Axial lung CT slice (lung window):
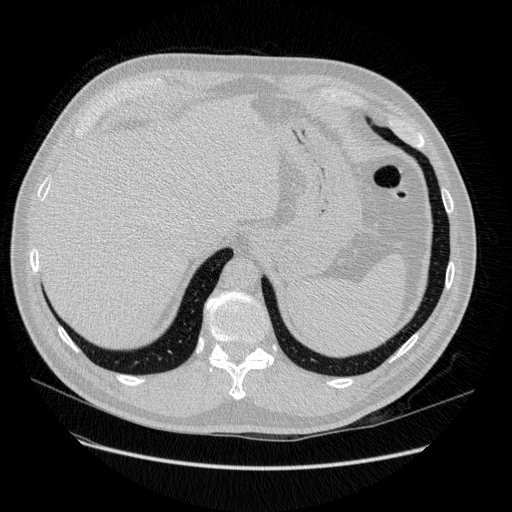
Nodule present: no